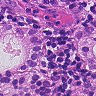
Metastatic tissue present: yes